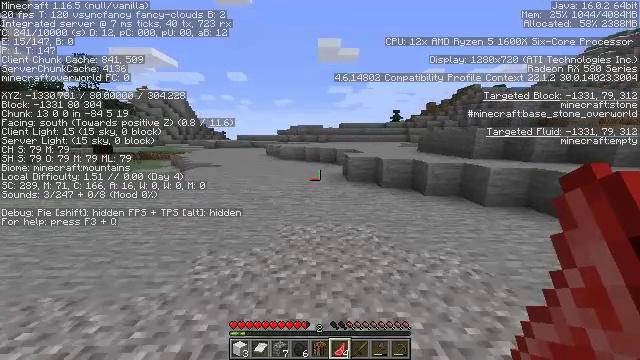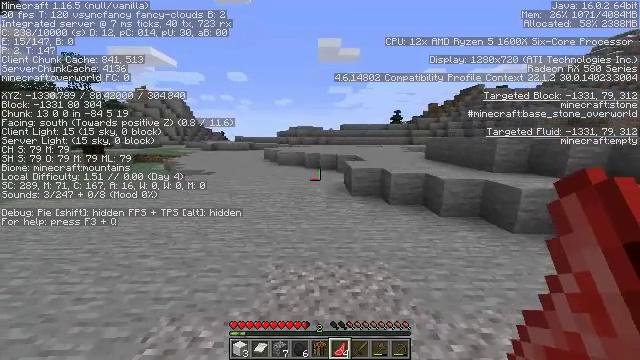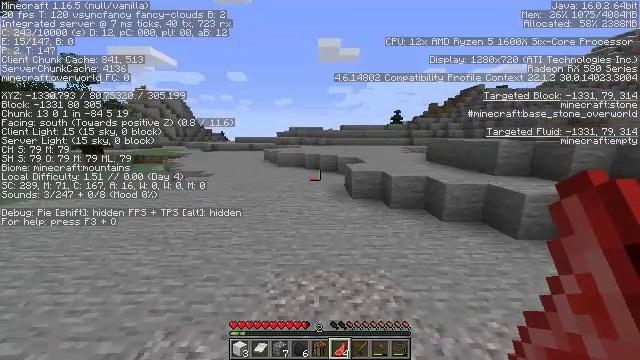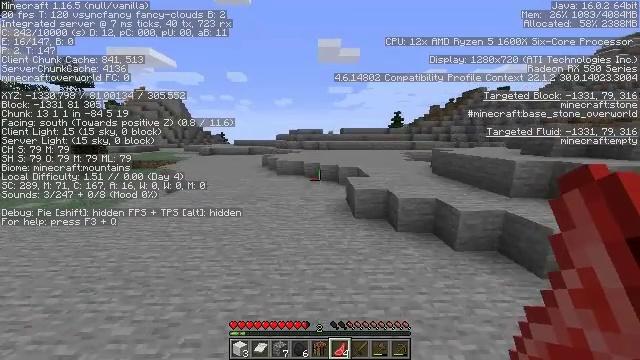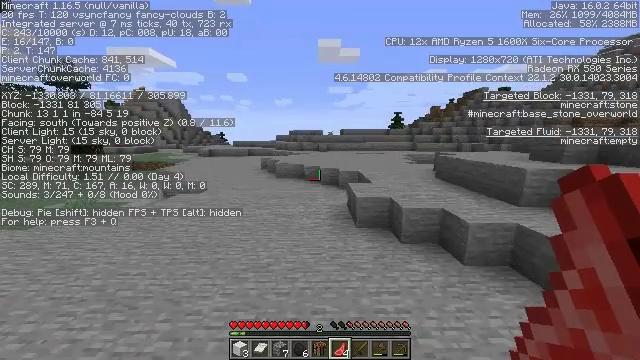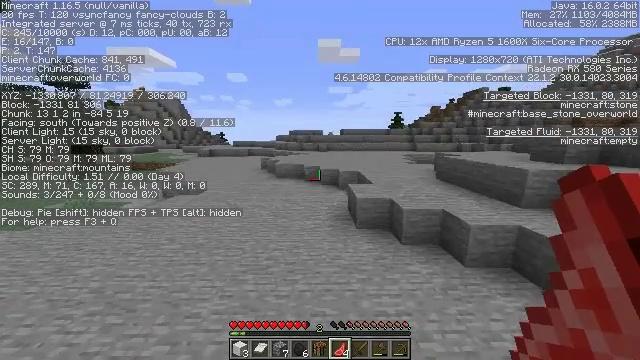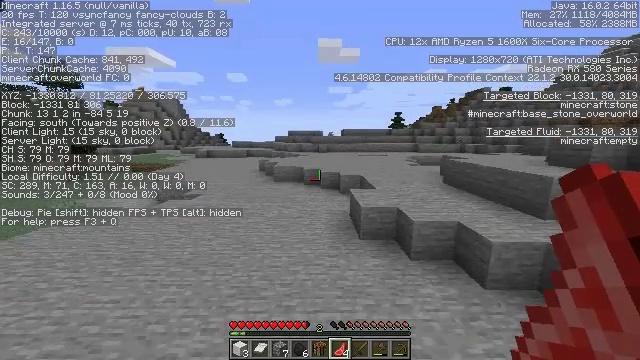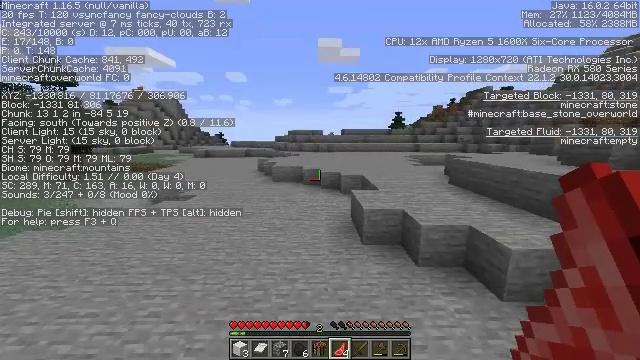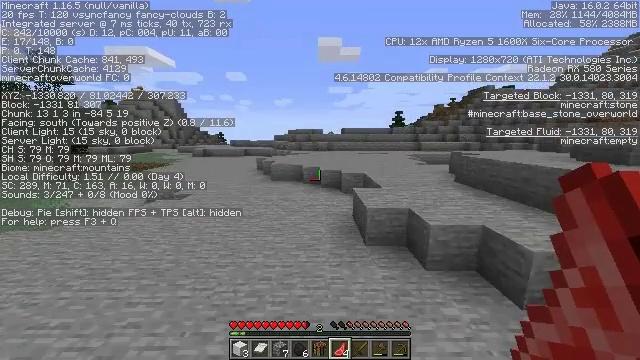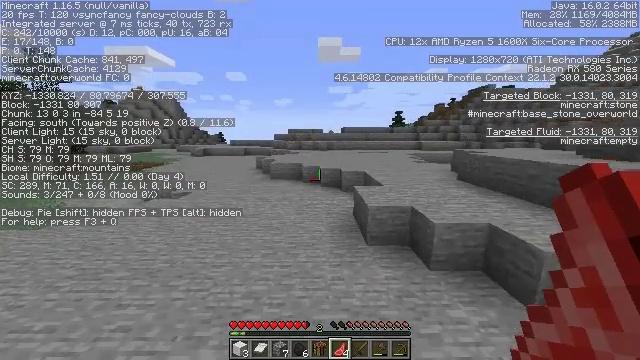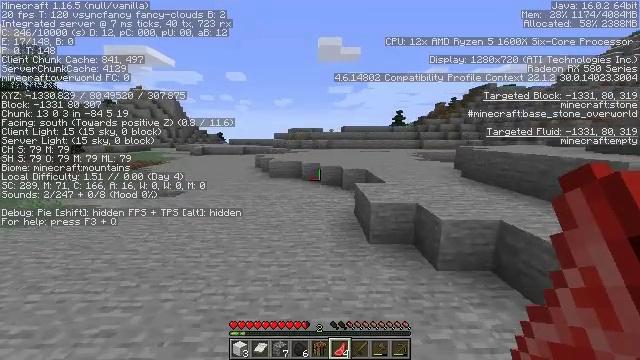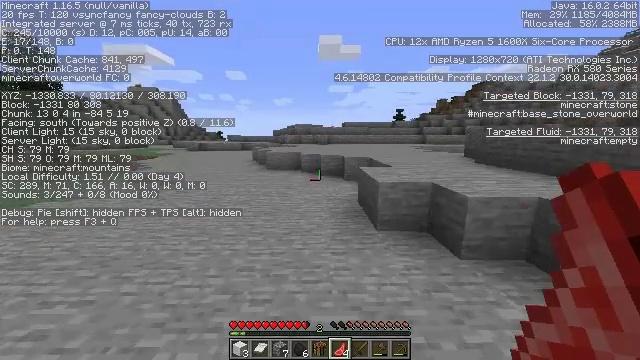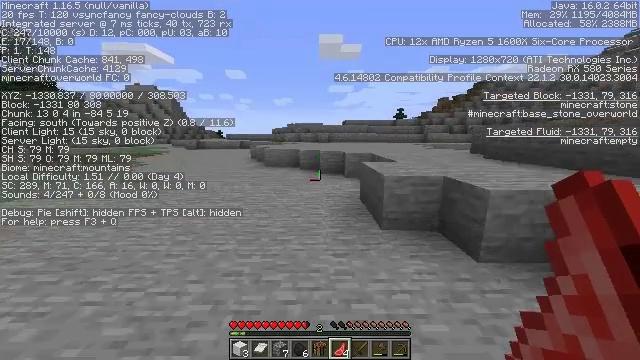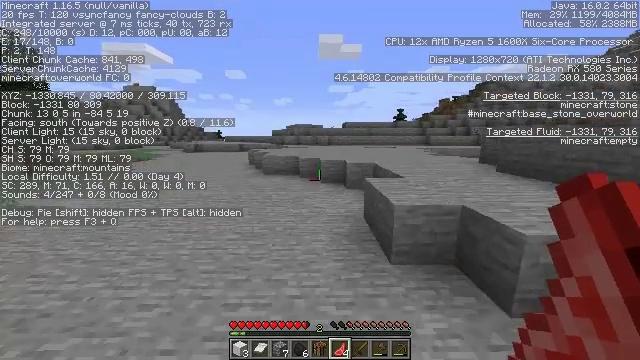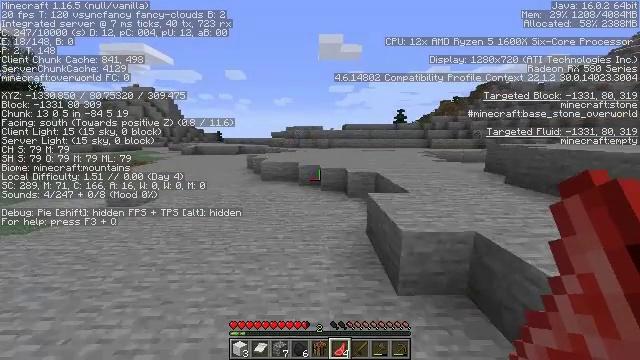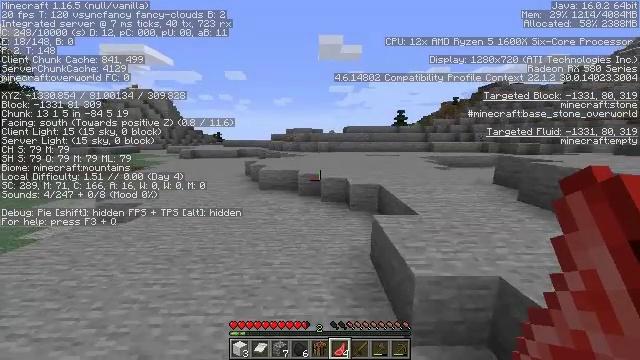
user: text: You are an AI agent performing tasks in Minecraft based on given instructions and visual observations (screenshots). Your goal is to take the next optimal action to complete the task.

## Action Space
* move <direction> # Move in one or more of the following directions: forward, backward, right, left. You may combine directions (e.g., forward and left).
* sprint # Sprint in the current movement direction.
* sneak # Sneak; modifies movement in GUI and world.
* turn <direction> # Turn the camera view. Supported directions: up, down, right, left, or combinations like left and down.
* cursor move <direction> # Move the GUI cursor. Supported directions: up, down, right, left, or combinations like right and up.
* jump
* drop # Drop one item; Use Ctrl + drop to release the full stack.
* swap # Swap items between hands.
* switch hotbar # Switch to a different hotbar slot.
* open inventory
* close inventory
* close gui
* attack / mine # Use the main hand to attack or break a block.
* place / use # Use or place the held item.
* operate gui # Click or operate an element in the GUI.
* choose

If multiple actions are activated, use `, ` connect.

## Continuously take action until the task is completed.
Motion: motion action
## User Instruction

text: Attack the oak trapdoor to recycle it.
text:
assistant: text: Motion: move forward, jump
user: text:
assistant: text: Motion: move forward, jump
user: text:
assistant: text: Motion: move forward, jump
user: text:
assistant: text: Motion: move forward, jump
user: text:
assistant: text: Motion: move forward, jump
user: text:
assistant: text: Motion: move forward, jump
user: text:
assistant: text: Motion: move forward, jump
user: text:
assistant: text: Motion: move forward, jump
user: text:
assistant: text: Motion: move forward, jump
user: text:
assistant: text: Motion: move forward, jump
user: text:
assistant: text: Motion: move forward, jump
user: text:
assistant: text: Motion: move forward, jump
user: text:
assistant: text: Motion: move forward, jump
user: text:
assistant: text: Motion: move forward, jump
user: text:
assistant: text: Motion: move forward, jump
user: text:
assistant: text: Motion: move forward, jump
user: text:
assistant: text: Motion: move forward, jump
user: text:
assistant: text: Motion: move forward, jump
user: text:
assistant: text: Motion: move forward, jump
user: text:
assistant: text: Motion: move forward
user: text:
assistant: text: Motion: move forward
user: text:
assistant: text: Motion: move forward
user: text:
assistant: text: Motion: move forward
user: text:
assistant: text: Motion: move forward
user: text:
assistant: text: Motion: move forward
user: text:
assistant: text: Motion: move forward
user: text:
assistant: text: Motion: move forward
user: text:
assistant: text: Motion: move forward
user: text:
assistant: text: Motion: move forward
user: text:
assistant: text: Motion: move forward